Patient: sex F, age 61
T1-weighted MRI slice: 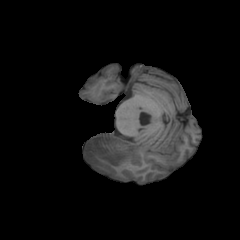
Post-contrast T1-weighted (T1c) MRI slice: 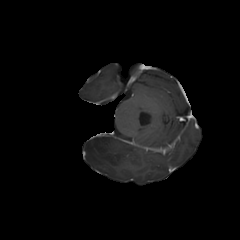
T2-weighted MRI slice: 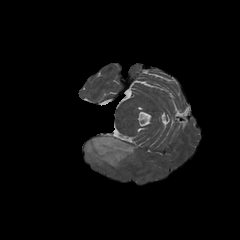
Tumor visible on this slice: yes
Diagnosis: Astrocytoma, IDH-wildtype
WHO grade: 2